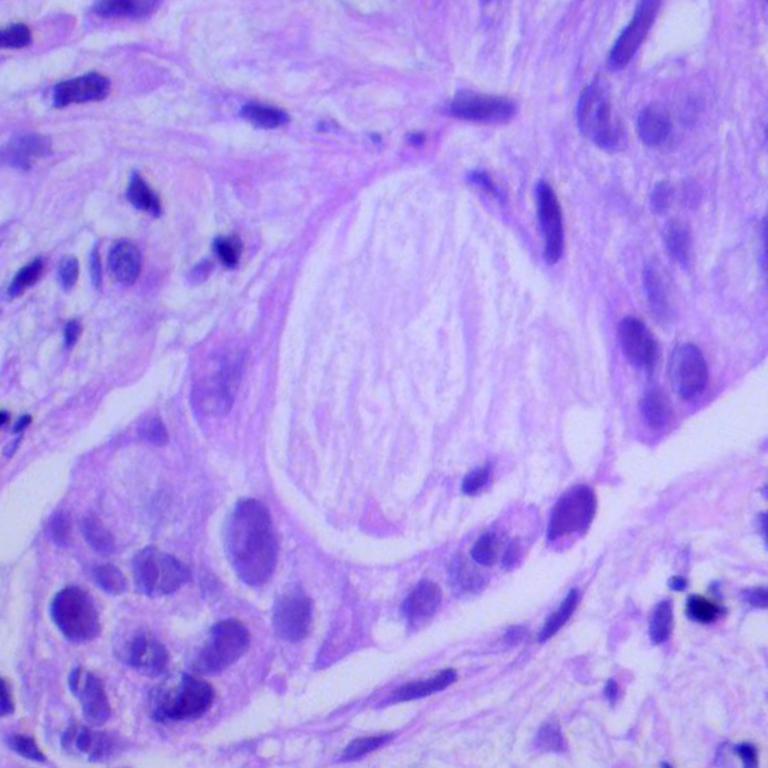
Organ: lung
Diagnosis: adenocarcinomas